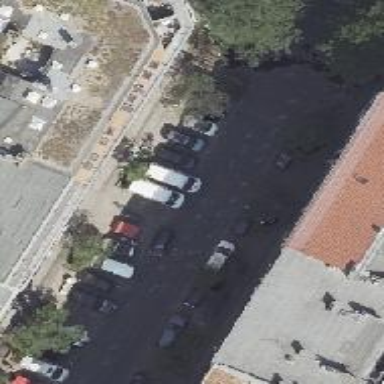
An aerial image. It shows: Living street with sidewalks on both sides and separate parking spaces on both sides.